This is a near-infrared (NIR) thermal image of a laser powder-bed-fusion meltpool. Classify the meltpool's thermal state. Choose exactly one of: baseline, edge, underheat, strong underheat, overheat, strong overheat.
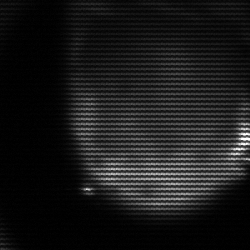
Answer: edge